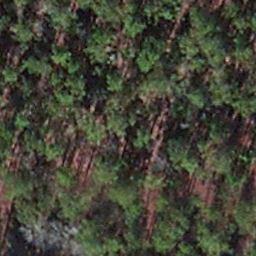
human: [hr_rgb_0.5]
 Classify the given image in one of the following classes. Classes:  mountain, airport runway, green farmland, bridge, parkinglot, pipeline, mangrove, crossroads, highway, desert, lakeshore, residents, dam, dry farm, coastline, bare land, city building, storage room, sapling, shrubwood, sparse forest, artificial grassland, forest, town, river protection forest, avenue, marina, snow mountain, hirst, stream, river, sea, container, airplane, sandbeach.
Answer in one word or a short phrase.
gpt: sapling